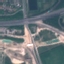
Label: Highway